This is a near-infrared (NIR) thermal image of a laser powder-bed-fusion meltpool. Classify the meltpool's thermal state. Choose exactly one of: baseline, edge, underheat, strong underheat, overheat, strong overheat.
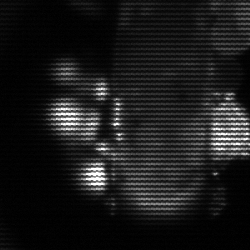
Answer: strong underheat